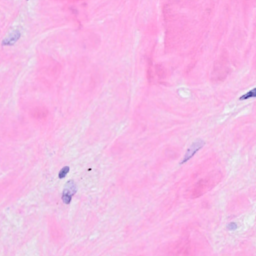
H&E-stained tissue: Breast